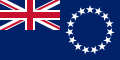
Flag of Cook Islands